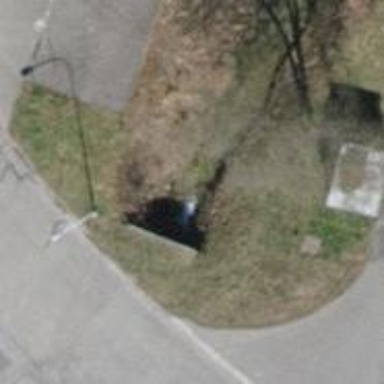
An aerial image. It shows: Tunnel.